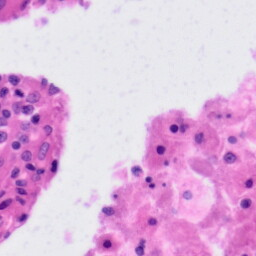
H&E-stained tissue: Tonsil